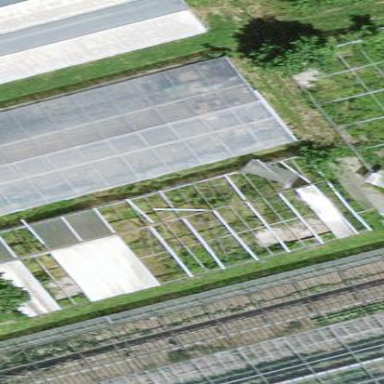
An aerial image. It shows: Greenhouse.